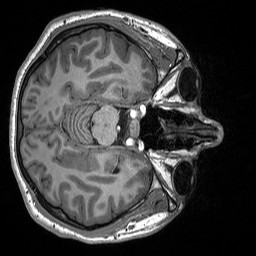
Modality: T1w
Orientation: axial
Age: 30
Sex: male
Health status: healthy
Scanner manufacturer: siemens
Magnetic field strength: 3 T
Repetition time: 2.53 s
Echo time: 0.00219 s